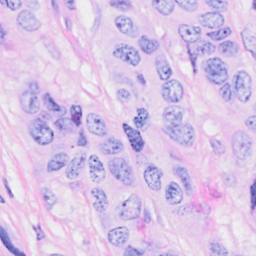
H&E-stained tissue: Breast